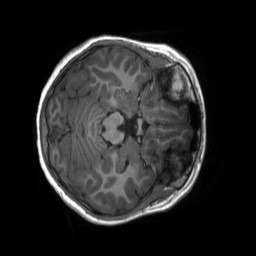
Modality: T1w
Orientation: axial
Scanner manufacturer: siemens
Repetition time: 2.3 s
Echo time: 0.00229 s